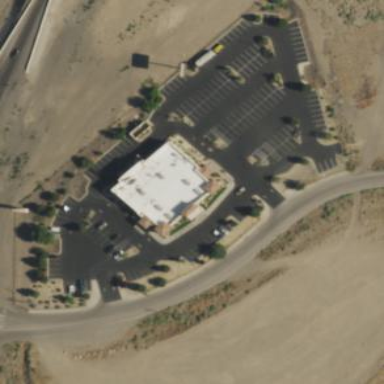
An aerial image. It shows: Building that serves as casino.